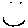
Label: smiley face